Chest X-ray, PA view. Patient: 2 years old, sex M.
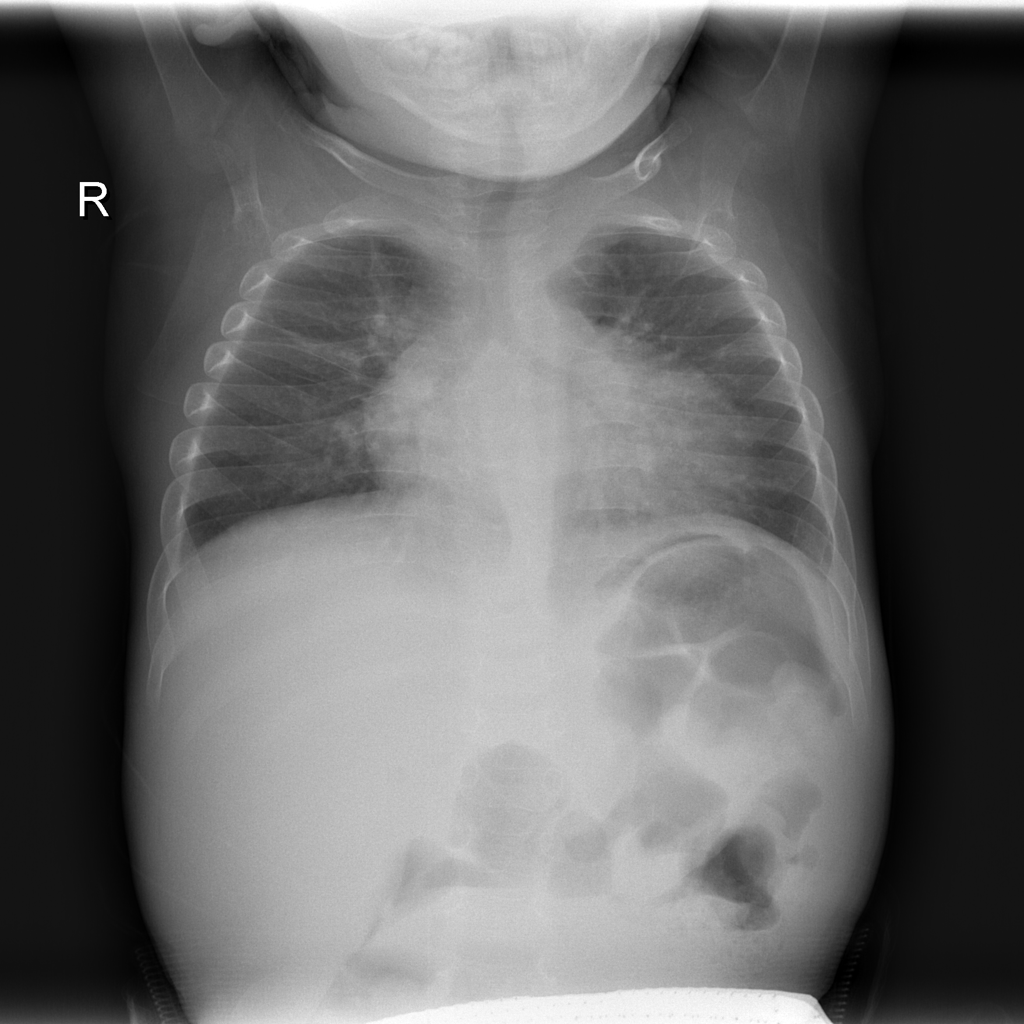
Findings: Cardiomegaly, Effusion